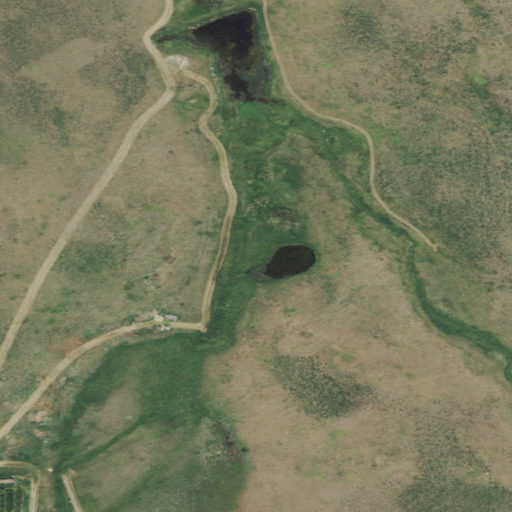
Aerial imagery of valley in Montana named Sim Oliver Coulee containing grassland, shrub, and cultivated crops